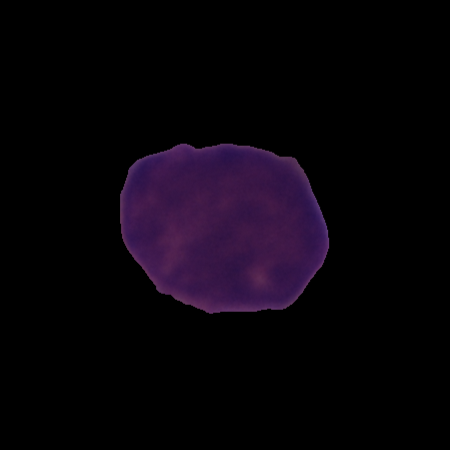
Label: cancer